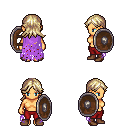
a pixel art fantasy rpg character, female body template, human, tanned skin, maroon tattered cape, red pants, white blonde loose hair, brown shoes, shield, four views (front, back, left, right), 2x2 character sprite sheet, small pixel art, hard edges, no anti-aliasing